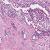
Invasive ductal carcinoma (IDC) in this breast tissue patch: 1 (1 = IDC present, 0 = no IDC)